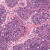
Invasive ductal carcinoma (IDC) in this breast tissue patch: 0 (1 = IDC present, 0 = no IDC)